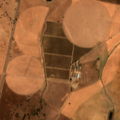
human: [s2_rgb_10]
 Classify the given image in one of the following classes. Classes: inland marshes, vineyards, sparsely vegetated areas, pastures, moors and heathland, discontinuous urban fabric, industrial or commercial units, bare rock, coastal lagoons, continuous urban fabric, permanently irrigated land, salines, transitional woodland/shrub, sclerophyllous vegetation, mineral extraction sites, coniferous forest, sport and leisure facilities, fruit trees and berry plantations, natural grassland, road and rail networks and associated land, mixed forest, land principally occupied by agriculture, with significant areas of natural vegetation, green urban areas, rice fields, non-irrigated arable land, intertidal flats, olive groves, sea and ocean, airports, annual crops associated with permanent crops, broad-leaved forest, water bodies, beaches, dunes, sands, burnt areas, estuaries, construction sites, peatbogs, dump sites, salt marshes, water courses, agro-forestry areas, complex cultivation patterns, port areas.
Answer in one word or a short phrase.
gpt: non-irrigated arable land, permanently irrigated land, olive groves, complex cultivation patterns, agro-forestry areas